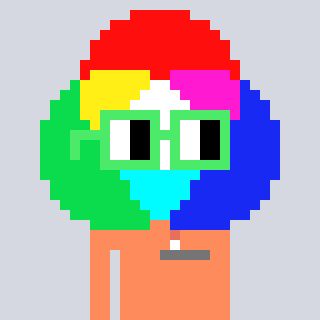
a pixel art character with square light green glasses, a color circle-shaped head and a peachy-colored body on a cool background